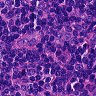
Metastatic tissue present: no